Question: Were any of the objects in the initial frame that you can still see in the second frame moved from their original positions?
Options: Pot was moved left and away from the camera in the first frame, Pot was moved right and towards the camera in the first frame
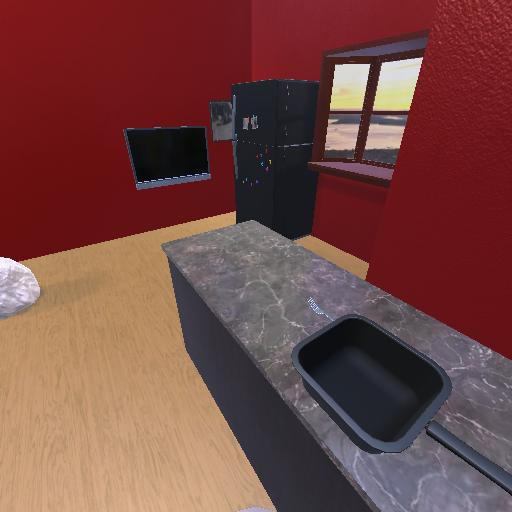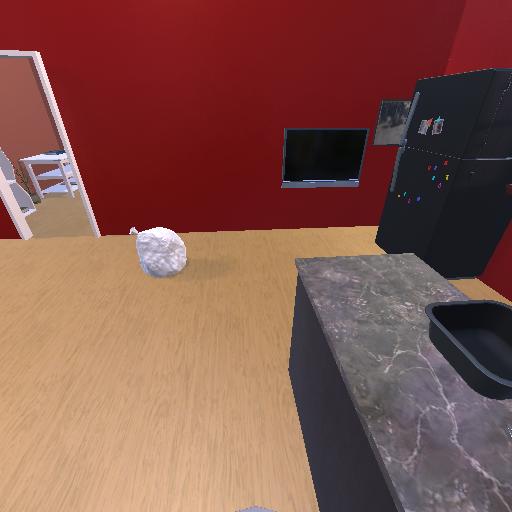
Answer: Pot was moved left and away from the camera in the first frame